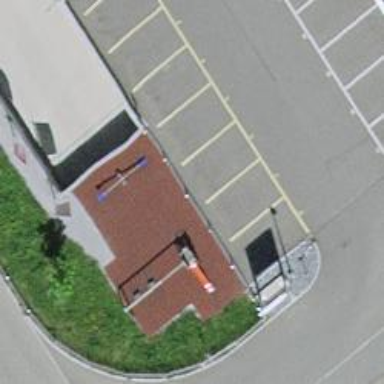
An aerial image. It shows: Parking aisle in tunnel.